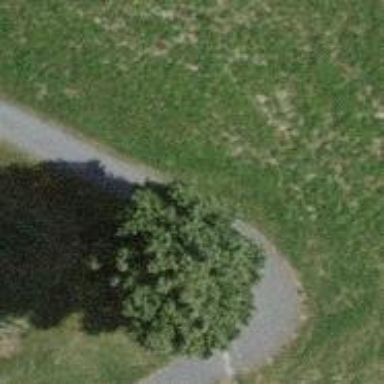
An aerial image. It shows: Bench.